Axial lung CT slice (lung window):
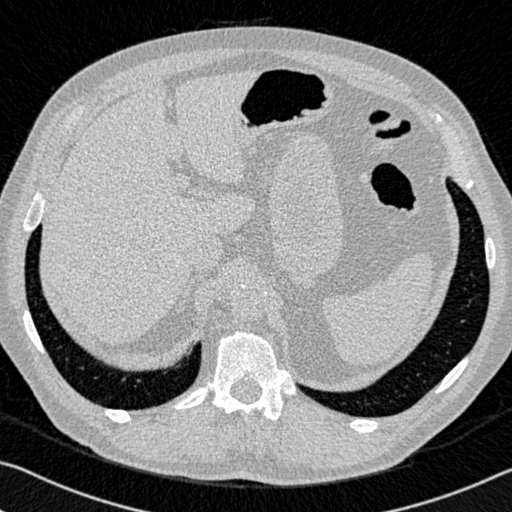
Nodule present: no